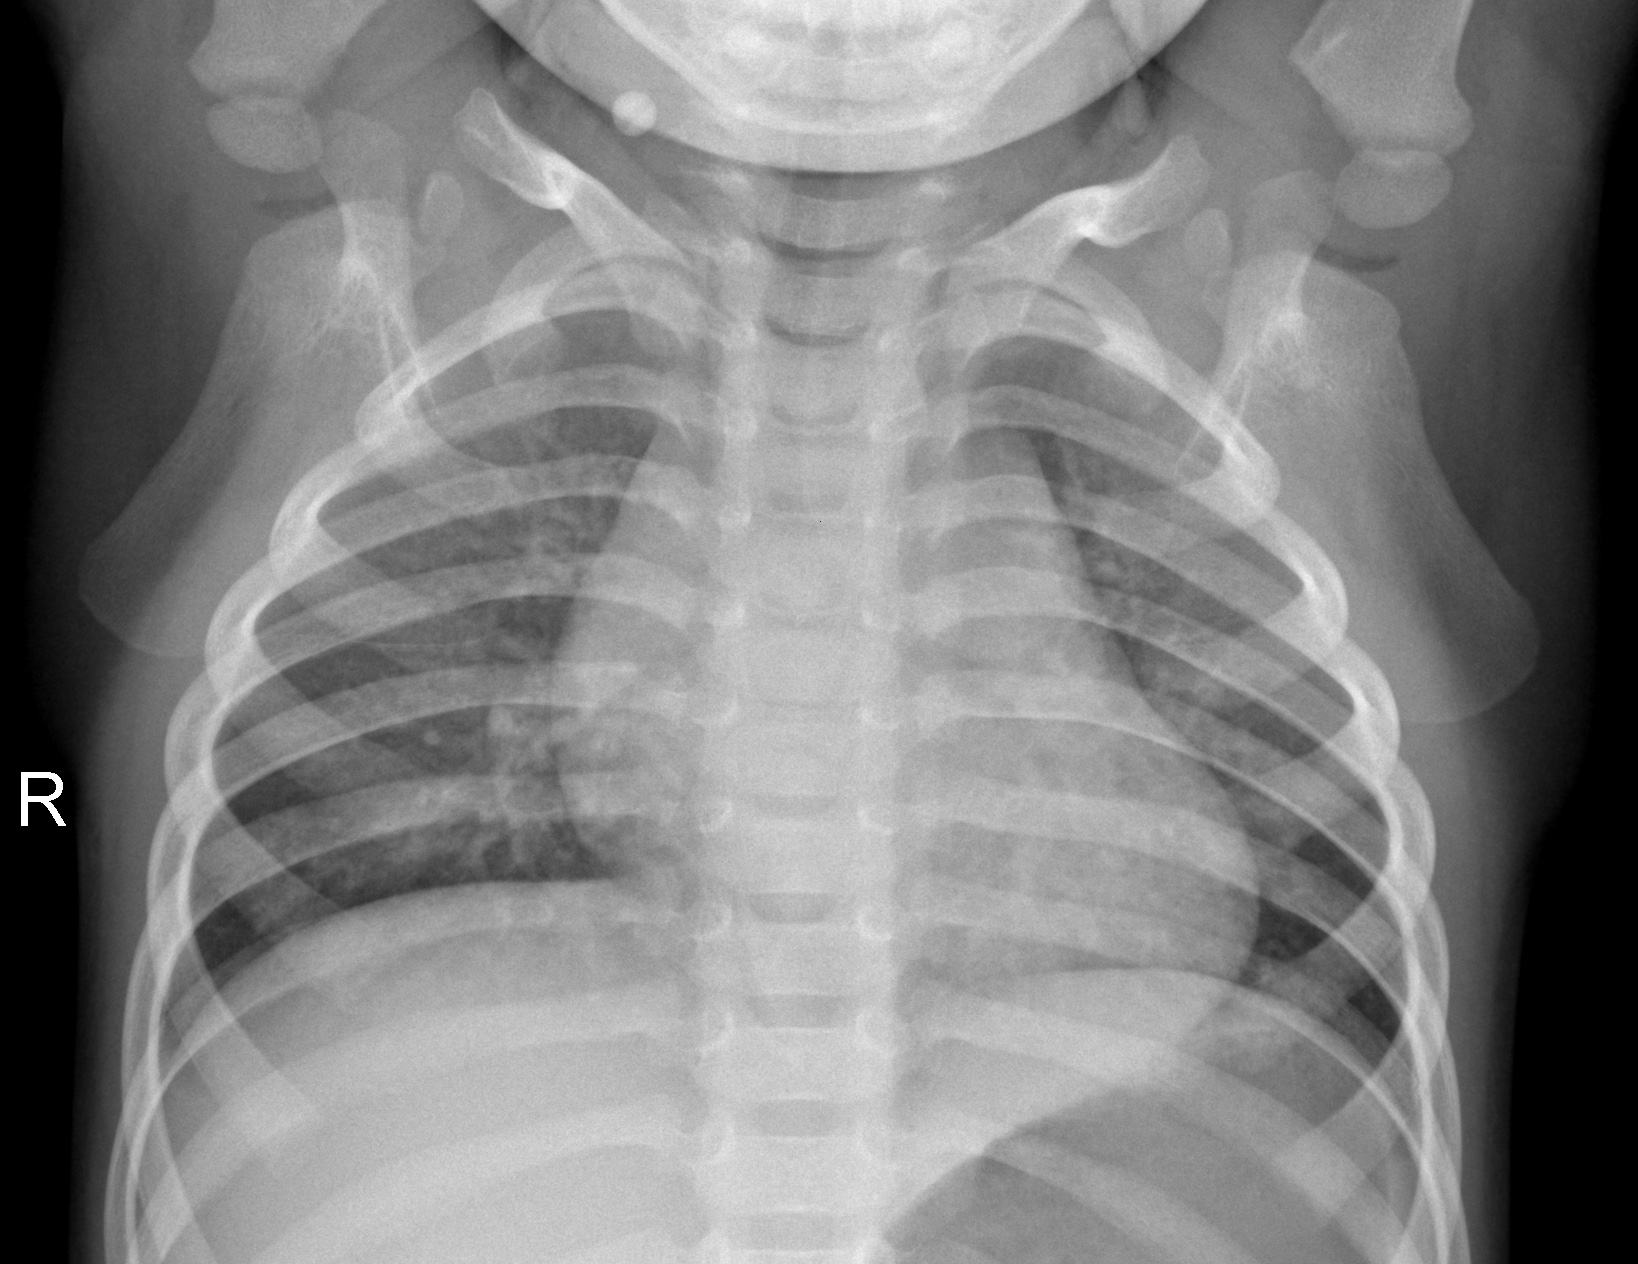
Diagnosis: NORMAL